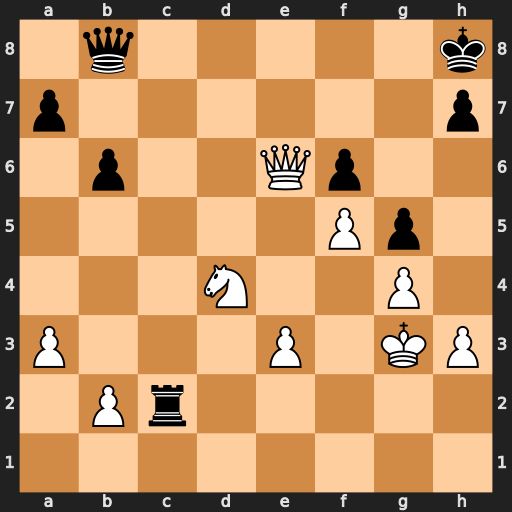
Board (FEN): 1q5k/p6p/1p2Qp2/5Pp1/3N2P1/P3P1KP/1Pr5/8
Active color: w
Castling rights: -
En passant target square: -
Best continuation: Kf3 Qb7+ e4 Rc8 Qxf6+